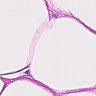
Metastatic tissue present: no